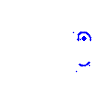
Particle: electron